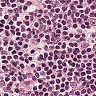
Metastatic tissue present: no